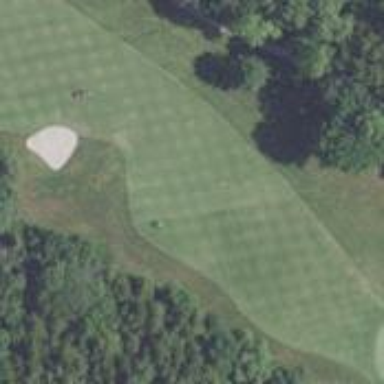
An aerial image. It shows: View of golf hole.